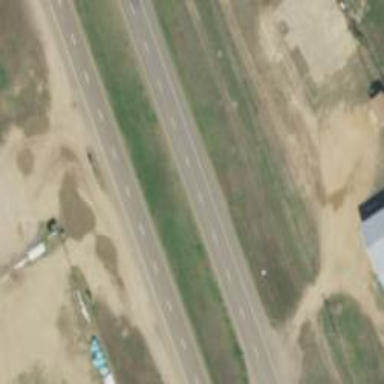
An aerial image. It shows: Asphalt road classified as primary highway with expressway characteristics.